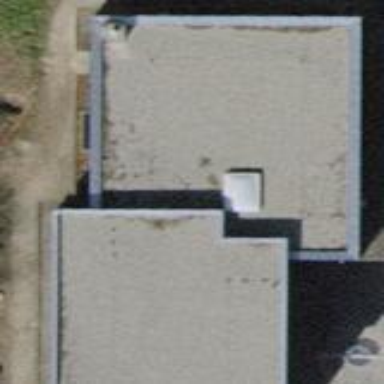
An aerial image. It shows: Kindergarten building.